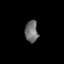
Tissue: skin
Cell type: T cells
Senescence score: 0.206
Nuclear area (px): 277
Mean DAPI intensity: 111.986